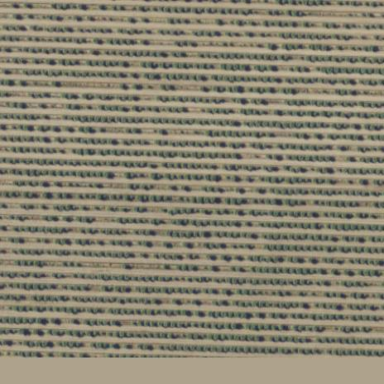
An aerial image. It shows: Almond orchard with rows of almond trees.